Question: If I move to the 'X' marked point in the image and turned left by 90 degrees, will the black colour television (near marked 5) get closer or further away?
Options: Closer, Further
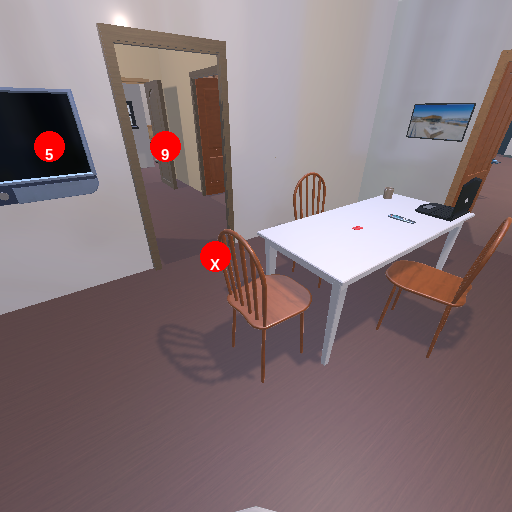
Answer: Closer